Interaction volume radius: 10 \u00c5
Interaction volume height: 20 \u00c5
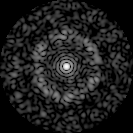
Disorder parameter: 0.7806